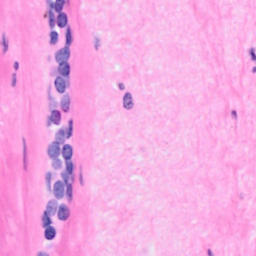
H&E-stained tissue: Breast